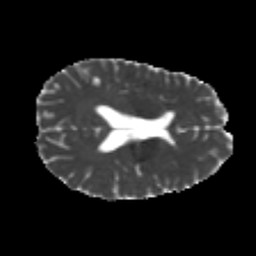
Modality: MD
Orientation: axial
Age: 20
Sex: male
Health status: healthy
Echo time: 0.074 s